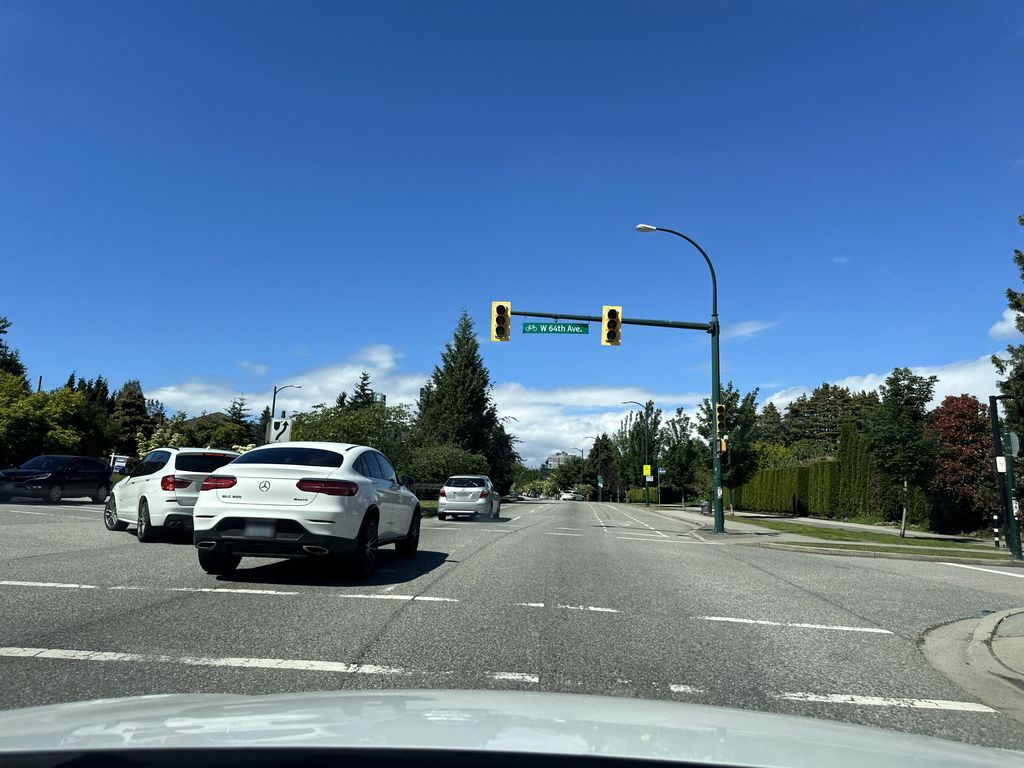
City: vancouver